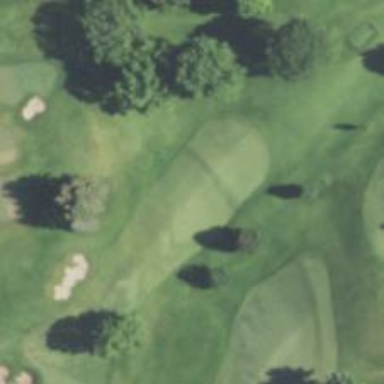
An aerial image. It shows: View of golf hole.